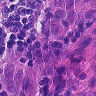
Metastatic tissue present: yes